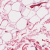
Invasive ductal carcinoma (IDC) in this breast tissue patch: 0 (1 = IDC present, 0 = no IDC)